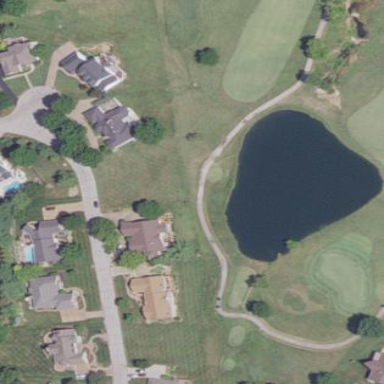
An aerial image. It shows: Water hazard in golf course. The hazard is natural water feature.